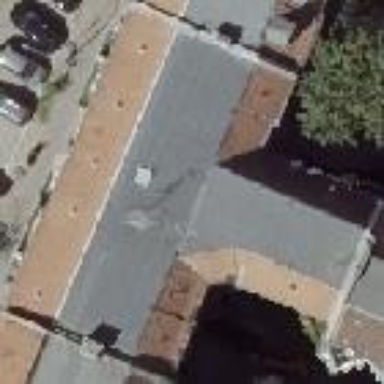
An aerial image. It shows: Residential building with distinctive double saltbox roof shape.